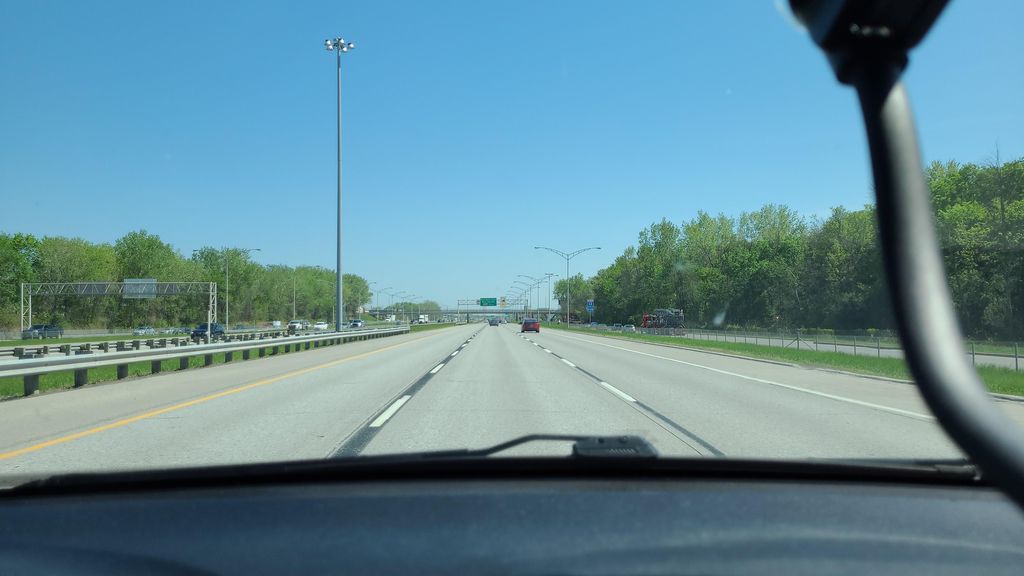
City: montreal